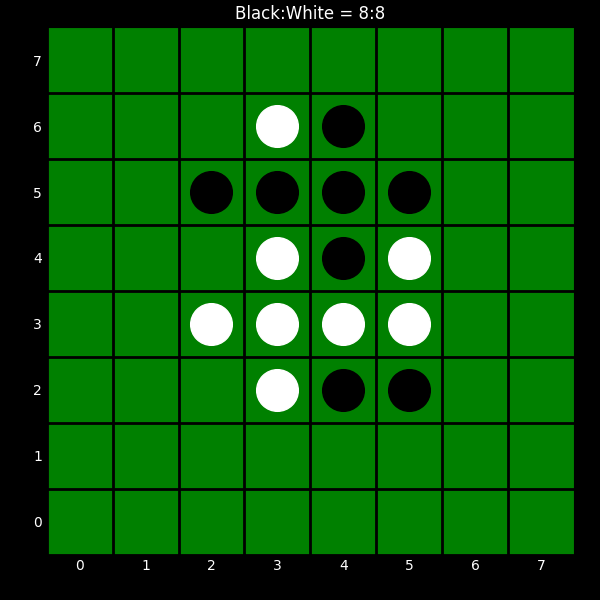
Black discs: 8
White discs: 8